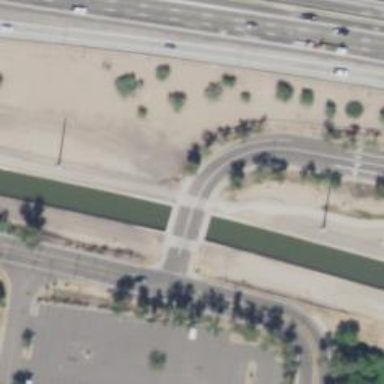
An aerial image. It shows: Culvert tunnel under canal.